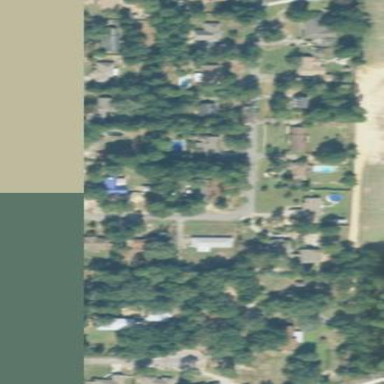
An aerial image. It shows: This residential area consists of single-family homes.